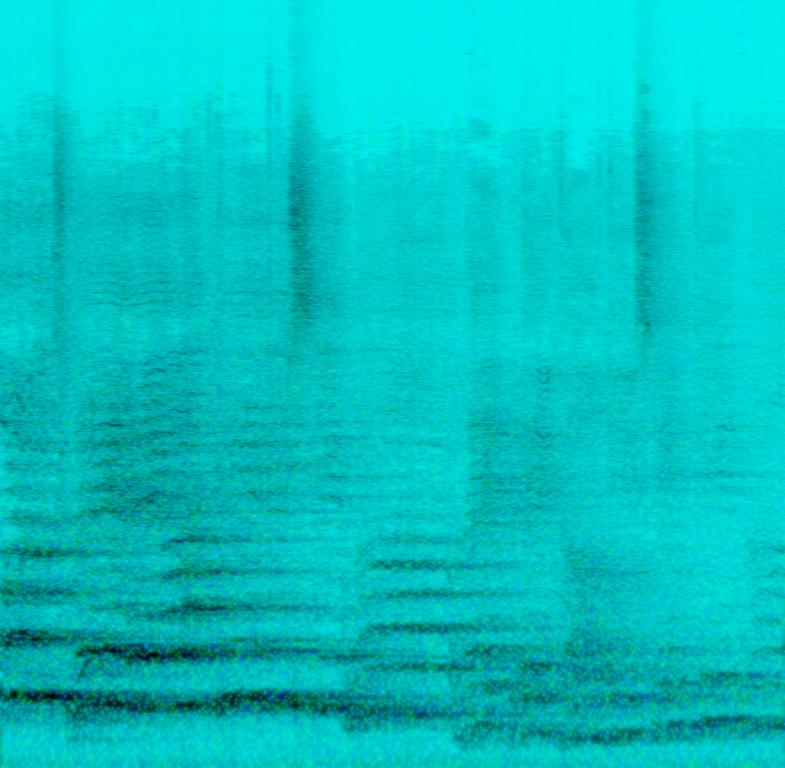
This religious song features the main melody first sung by male voices in harmony followed by female voices in harmony. The voices sing in a hall environment giving a reverb effect. There are no instruments in this song. This song gives a holy feel. This song can be played in a church.